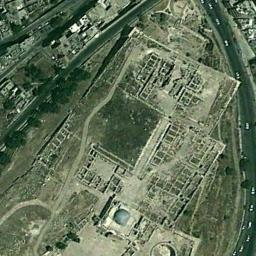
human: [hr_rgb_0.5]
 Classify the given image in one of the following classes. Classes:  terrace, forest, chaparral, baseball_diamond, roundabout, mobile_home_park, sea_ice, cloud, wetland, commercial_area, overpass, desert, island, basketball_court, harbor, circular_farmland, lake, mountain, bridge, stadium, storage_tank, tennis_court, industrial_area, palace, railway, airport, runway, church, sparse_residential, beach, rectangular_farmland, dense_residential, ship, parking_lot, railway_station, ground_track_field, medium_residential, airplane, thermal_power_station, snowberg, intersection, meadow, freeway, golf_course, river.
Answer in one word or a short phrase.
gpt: palace